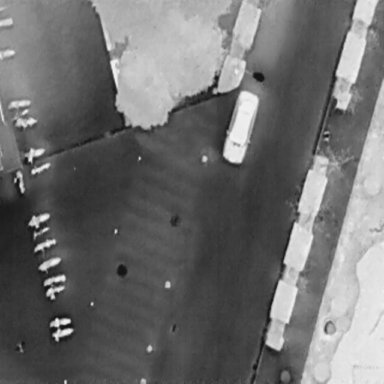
There are 16 Bicycles in the infrared image.